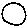
Label: circle